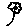
Label: flower